Question: My code was like this before updating to Xcode6-beta3:
'''
cell.text = rowData["list_name"] as String
'''
I have updated this to:
'''
cell.textLabel.text = rowData["list_name"] as String
'''
but this part of the code:
'''
let alertText = alert.textFields[0].text
'''
I can't understand how to get text from textFields[0] without using .text
Thanks in advance for any help!
EDIT:
Now with the GM version of Xcode I get this error instead.

Would be super happy for a response, getting tired of changing this now :P
Also, how would you be able to decrypt that kind of error message? Could be good to know.
Thanks
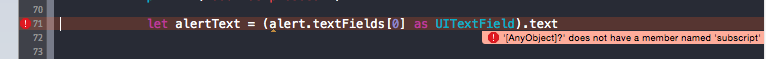
Answer: The problem is that 'alert.textFields' has the type '[AnyObject]' (corresponding
to the Objective-C 'id'), so that the compiler does not know that
'alert.textFields[0]' is a 'UITextField' which has a 'text' method.
This should work:
'''
let alertText = (alert.textFields[0] as UITextField).text
'''